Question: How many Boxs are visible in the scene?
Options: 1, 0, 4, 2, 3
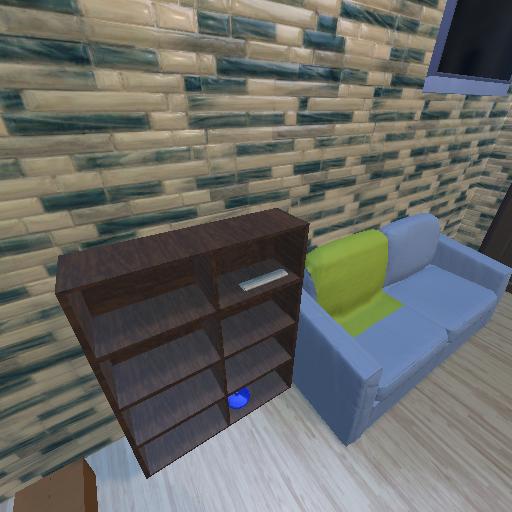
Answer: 1